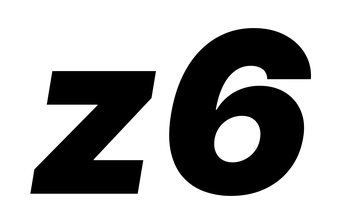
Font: Inter-Italic_Black_Italic